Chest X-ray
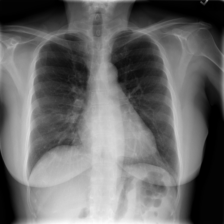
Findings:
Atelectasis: negative
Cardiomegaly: positive
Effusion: negative
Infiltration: negative
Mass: negative
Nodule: negative
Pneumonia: negative
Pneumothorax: negative
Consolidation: negative
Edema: negative
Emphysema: negative
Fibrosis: negative
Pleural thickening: negative
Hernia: negative